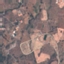
Land use / land cover class: PermanentCrop